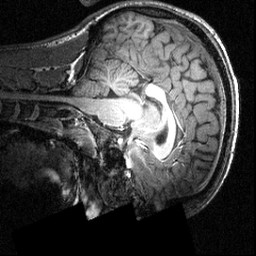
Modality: T1w
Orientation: sagittal
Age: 21
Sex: male
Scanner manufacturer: siemens
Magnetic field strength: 3.951 T
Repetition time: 1.5 s
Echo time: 0.00335 s